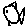
Label: fish